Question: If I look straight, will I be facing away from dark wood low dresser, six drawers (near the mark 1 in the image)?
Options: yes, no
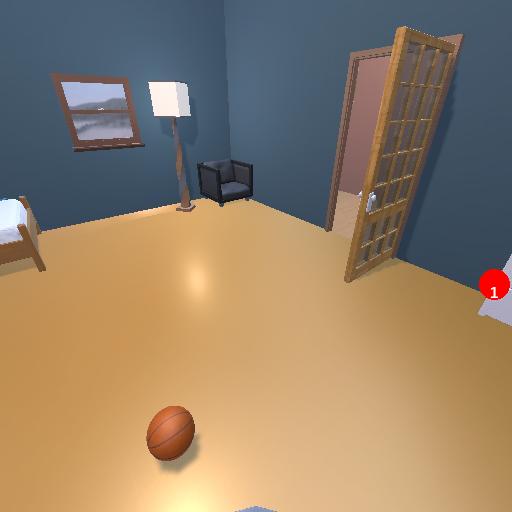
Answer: yes